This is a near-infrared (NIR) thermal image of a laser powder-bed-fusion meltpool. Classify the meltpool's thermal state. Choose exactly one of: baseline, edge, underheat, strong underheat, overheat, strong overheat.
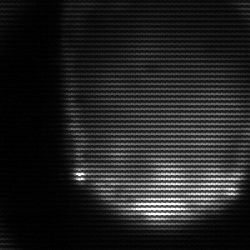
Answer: edge